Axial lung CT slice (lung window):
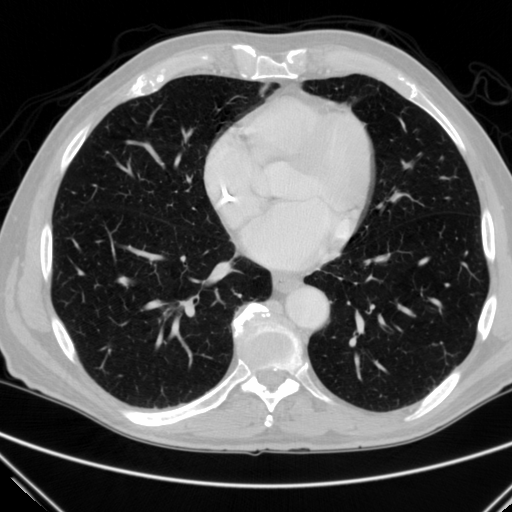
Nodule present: no